Current action and preconditions to check: path_clear

Your task: For each precondition in the list above, predict whether it will hold at this action.

Consider the current scene as observed from the mobile robot's camera, and analyze the predicted future states of all dynamic agents (e.g., people, animals, vehicles, or any moving entities) within the NEXT SECOND.

IMPORTANT: Only answer "very likely" if you are absolutely certain—based on strong, clear evidence—that a dynamic agent will violate the precondition in the predicted future state. Do NOT answer "very likely" for unlikely, ambiguous, or low-probability risks.

Ask yourself for each precondition: Is there a high probability, with clear and convincing evidence, that the predicted future states of any dynamic agent will interfere with the predicted future state of the currently executing action within the NEXT SECOND, causing that precondition to fail?

Assess the risk level based on these predictions. Use "likely" or "very likely" if motions create a clear risk of interference.

Use "neutral" or "improbable" if agents are nearby but their predicted paths are clearly diverging or non-conflicting.

Failure Risk Categories: "very improbable", "improbable", "neutral", "likely", "very likely"

Answer Format: Output ONLY the probability_of_failure value from these categories: "very improbable", "improbable", "neutral", "likely", "very likely"

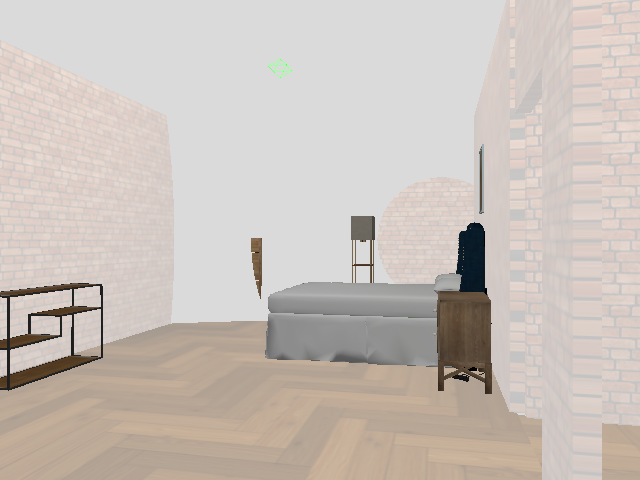

Answer: very likely